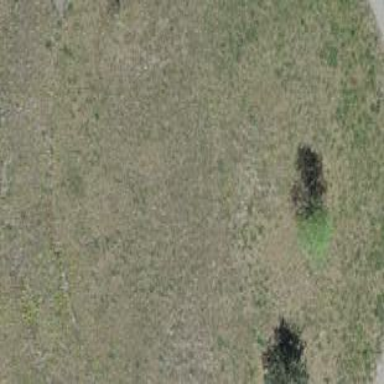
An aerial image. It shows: The area is covered with grass.